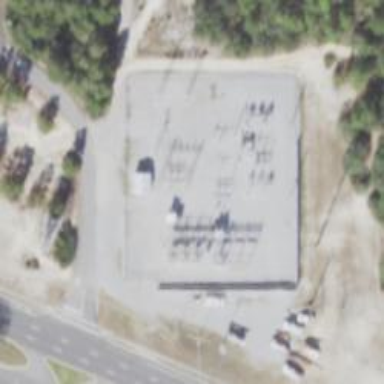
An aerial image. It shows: Outdoor distribution level power substation surrounded by fence.